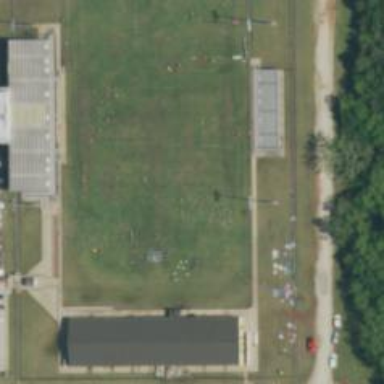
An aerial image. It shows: The grass pitch is American football field belonging to Tecumseh High School.